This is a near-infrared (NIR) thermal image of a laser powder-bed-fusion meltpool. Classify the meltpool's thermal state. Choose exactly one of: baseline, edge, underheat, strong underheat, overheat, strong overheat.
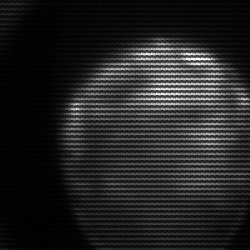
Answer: edge